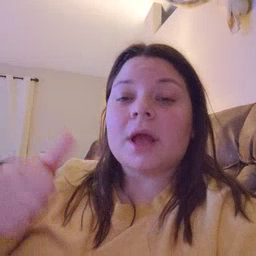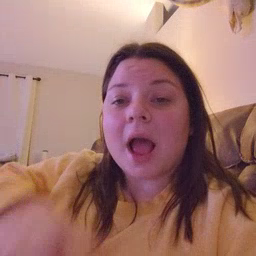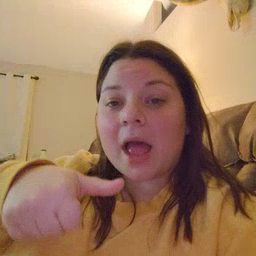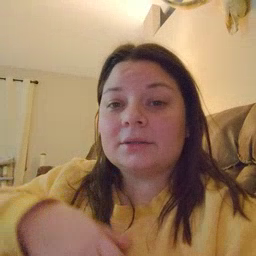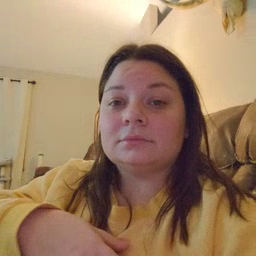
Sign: hide